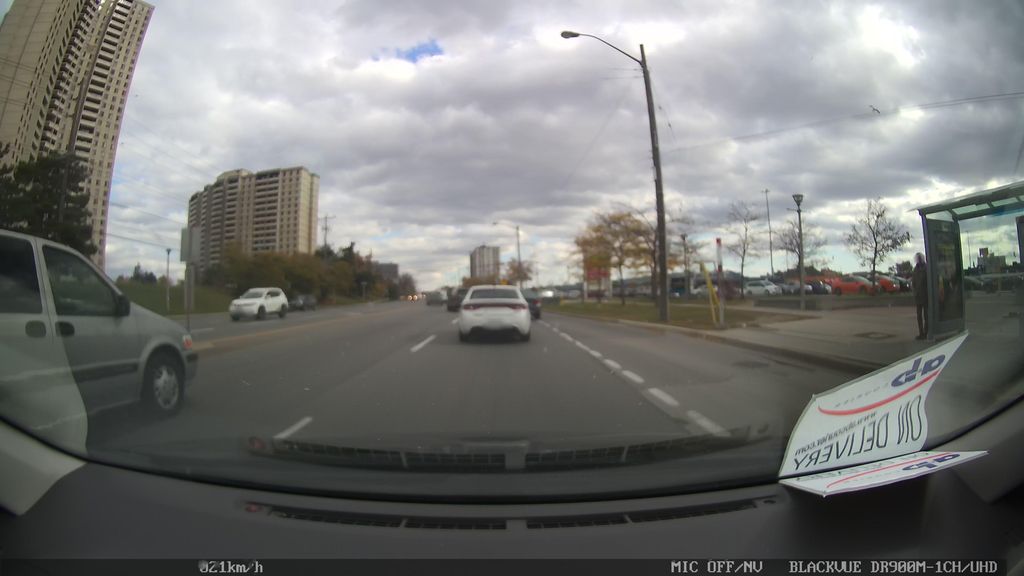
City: toronto